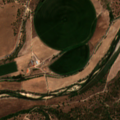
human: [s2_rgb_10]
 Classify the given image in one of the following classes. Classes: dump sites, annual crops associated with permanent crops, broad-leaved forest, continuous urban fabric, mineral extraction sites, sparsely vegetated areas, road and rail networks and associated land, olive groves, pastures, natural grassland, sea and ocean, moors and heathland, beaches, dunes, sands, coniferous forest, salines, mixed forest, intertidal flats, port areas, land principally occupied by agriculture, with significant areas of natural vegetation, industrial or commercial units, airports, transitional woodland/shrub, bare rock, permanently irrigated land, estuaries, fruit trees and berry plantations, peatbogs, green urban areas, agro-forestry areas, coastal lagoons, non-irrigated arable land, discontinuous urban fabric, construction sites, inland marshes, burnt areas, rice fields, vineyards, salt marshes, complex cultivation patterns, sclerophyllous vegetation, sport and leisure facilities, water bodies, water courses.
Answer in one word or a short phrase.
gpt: permanently irrigated land, olive groves, broad-leaved forest